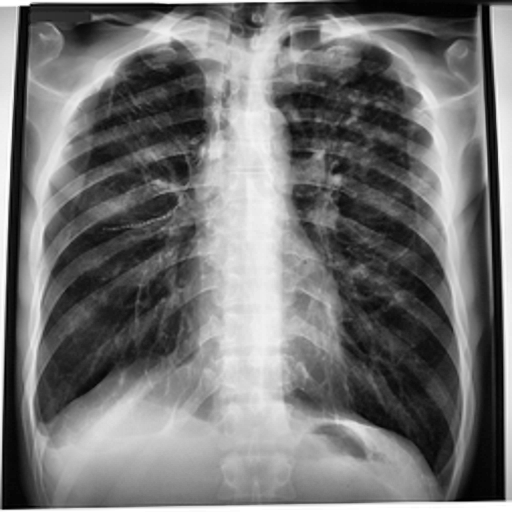
Finding: TUBERCULOSIS